Question: When running 'bcdedit.exe' from an elevated command prompt, you can see the values of the current BCD settings. I need to read the setting/value of 'hypervisorlaunchtype'.

Does anyone know a way to do this?
I've tried to write the piped output to a tmp file so that I could parse it, but ran into piped output issues due to the fact that 'bcdedit.exe' needs to be run from an elevated prompt. Maybe there's a better way?
I forgot to add that I'd like to be able to do this without the end user seeing the Command Prompt at all (i.e. not even a quick flash) is possible.
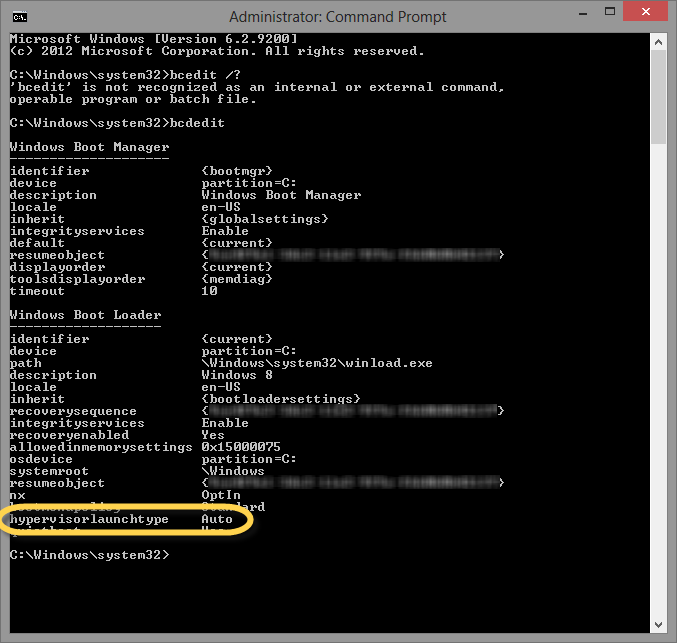
Answer: First, run your Visual Studio as Administrator and try this code in a console application (run the application with debugging):
'''
static void Main(string[] args)
{
Process p = new Process();
p.StartInfo.UseShellExecute = false;
p.StartInfo.RedirectStandardOutput = true;
p.StartInfo.RedirectStandardError = true;
p.StartInfo.FileName = @"CMD.EXE";
p.StartInfo.Arguments = @"/C bcdedit";
p.Start();
string output = p.StandardOutput.ReadToEnd();
p.WaitForExit();
// parse the output
var lines = output.Split(new string[] { "
" }, StringSplitOptions.RemoveEmptyEntries).Where(l => l.Length > 24);
foreach (var line in lines)
{
var key = line.Substring(0, 24).Replace(" ", string.Empty);
var value = line.Substring(24).Replace(" ", string.Empty);
Console.WriteLine(key + ":" + value);
}
Console.ReadLine();
}
'''
However, there is a problem, If you want this to work when launching the application from outside the elevated Visual Studio, you need to configure your application to ask for elevated rights:
On your project, click add new item and select Application Manifest File.
Open app.manifest file and replace this line:
'''
<requestedExecutionLevel level="asInvoker" uiAccess="false" />
'''
with this one:
'''
<requestedExecutionLevel level="requireAdministrator" uiAccess="false" />
'''